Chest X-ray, AP view. Patient: 58 years old, sex M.
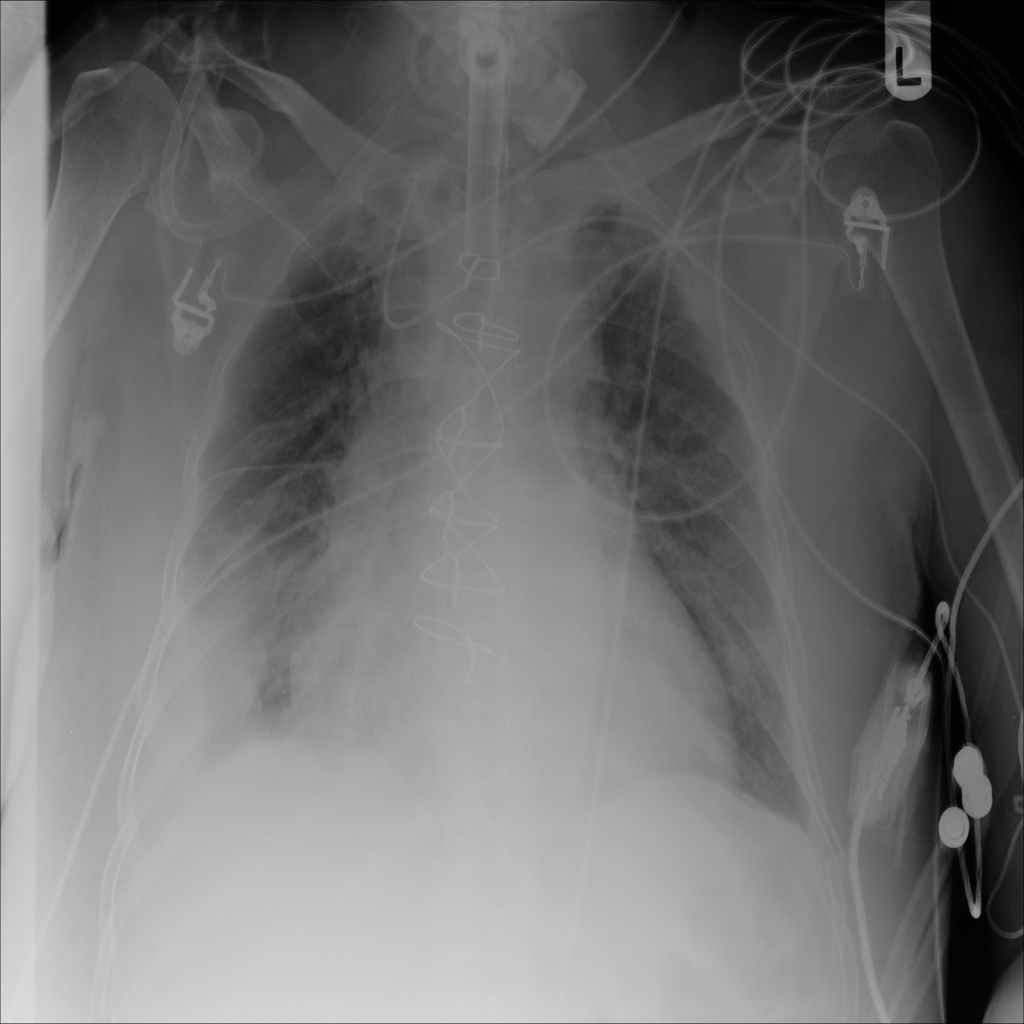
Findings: Effusion